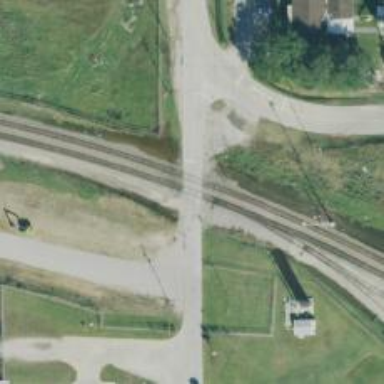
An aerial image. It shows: Railway level crossing.